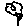
Label: flower